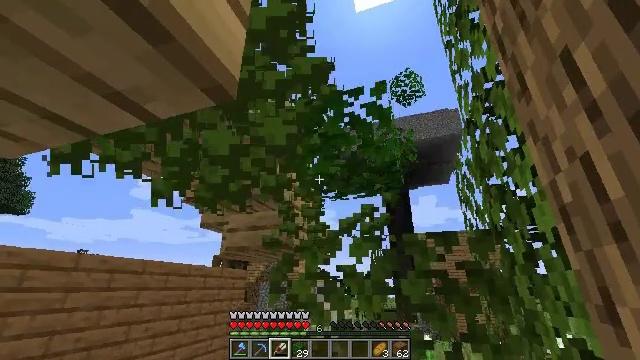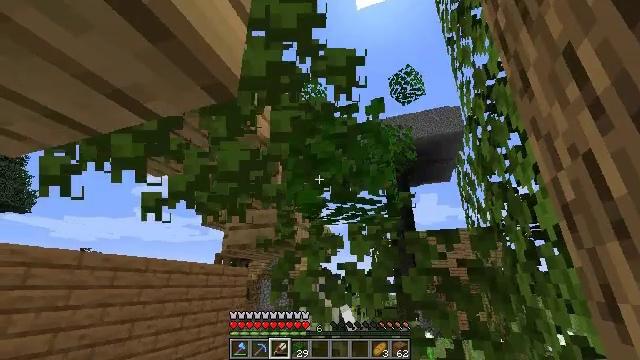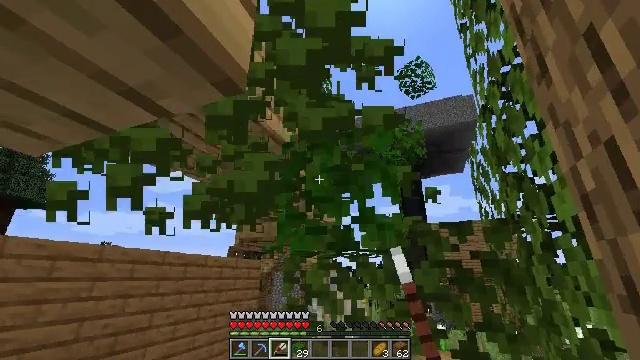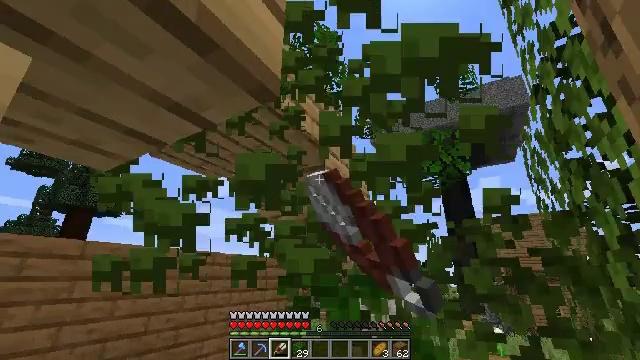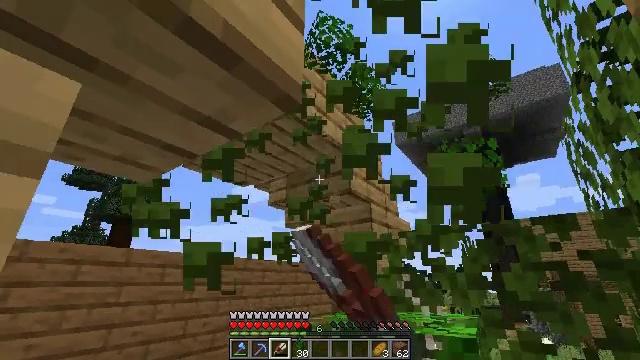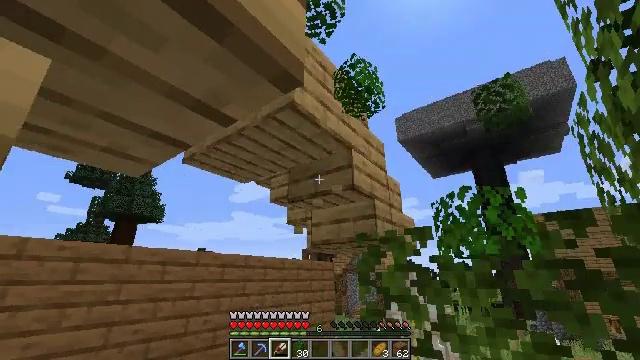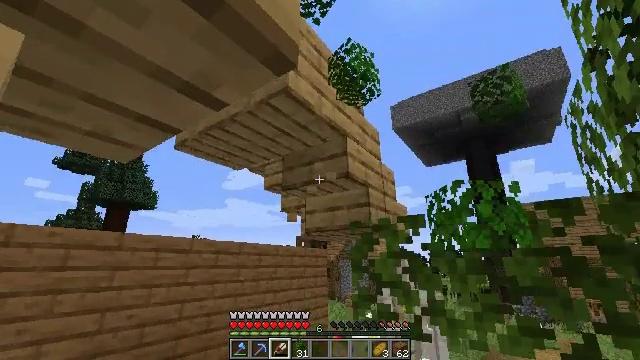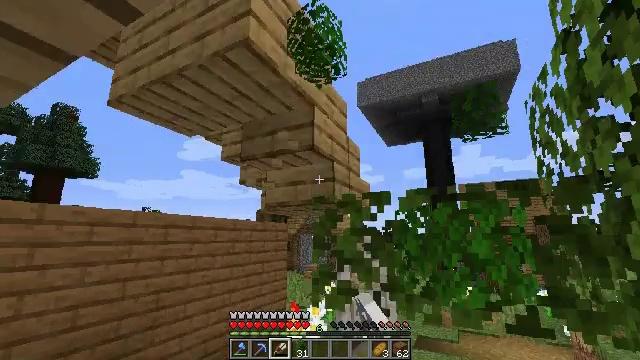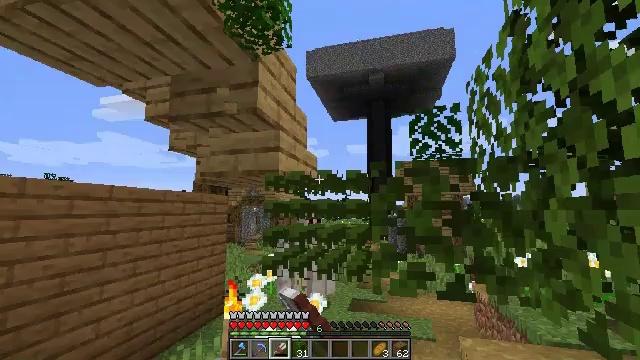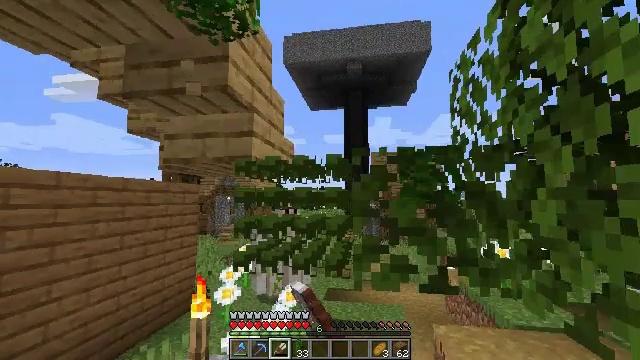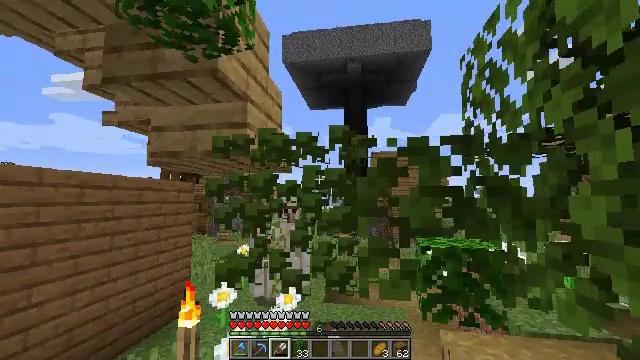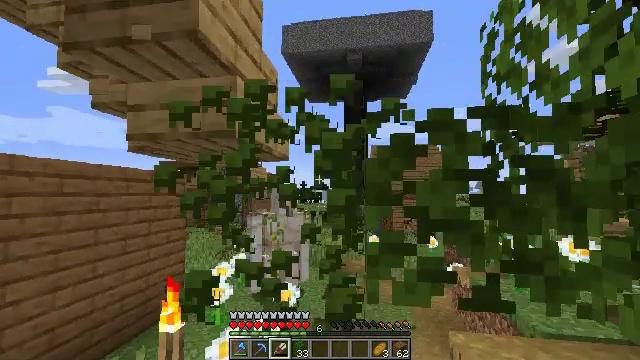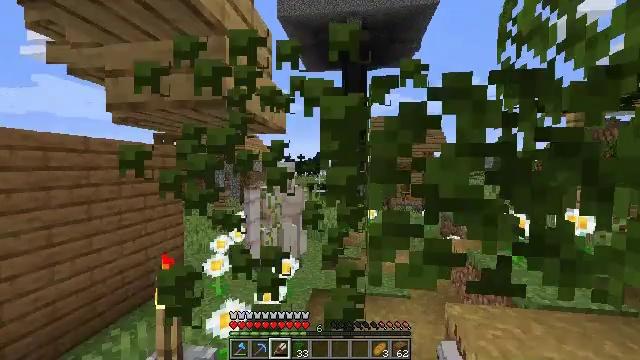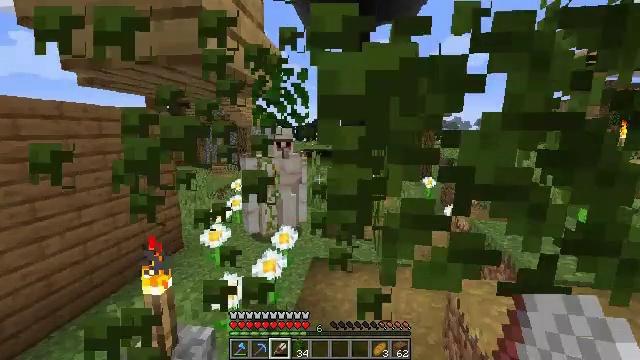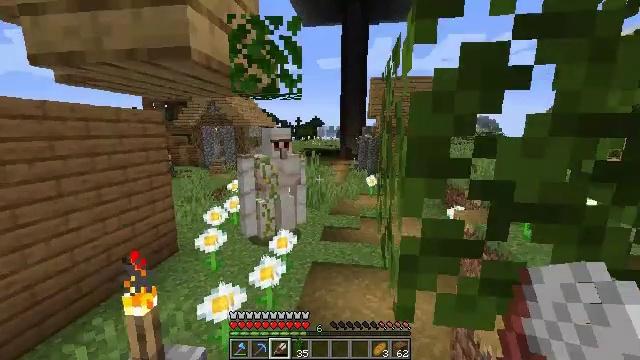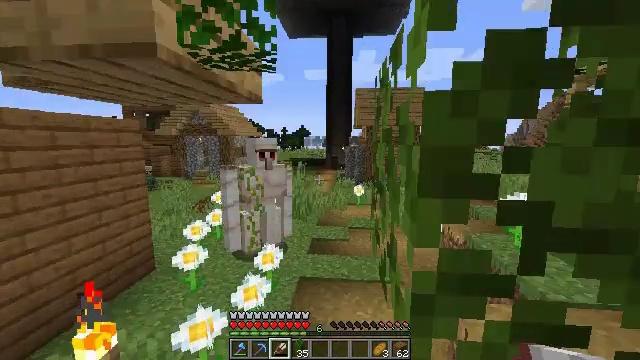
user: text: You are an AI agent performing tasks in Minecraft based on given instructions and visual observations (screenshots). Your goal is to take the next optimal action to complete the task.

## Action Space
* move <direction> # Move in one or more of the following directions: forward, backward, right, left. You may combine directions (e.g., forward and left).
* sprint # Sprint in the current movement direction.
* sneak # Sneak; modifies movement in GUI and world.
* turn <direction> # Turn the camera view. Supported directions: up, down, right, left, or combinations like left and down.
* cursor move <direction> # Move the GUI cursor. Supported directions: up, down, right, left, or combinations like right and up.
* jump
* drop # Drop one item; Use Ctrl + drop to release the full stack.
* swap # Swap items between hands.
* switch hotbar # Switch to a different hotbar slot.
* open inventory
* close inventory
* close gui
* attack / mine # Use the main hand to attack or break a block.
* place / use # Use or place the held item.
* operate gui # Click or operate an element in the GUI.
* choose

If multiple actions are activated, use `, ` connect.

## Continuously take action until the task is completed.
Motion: motion action
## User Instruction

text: Collect some oak leaves.
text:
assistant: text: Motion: attack / mine
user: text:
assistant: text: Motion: turn left and down, attack / mine
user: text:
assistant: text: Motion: turn left, attack / mine
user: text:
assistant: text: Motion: turn left and up, attack / mine
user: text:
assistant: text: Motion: move forward, attack / mine
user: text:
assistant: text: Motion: move forward, turn right and down, attack / mine
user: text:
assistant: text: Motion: move forward, turn right and down, attack / mine
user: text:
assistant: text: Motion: move forward, turn right and down, attack / mine
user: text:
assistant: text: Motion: move forward, turn right and down, attack / mine
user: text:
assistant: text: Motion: move forward, attack / mine
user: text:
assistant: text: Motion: move forward, turn down, attack / mine
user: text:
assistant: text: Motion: move forward, turn down, attack / mine
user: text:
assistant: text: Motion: move forward, turn down, attack / mine
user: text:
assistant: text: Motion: move forward, attack / mine
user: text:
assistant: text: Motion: turn right and up, attack / mine
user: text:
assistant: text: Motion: turn right and up, attack / mine
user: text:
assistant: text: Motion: turn right, attack / mine
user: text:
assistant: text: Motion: turn right and up, attack / mine
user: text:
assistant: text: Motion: turn right and up, attack / mine
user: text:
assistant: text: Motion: turn right and up, attack / mine
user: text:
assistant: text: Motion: turn right and up, attack / mine
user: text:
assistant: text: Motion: turn up, attack / mine
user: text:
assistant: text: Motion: turn right and up, attack / mine
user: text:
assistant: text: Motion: move left, turn right and up, attack / mine
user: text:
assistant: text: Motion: move left, turn right and up, attack / mine
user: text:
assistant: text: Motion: move left, turn right and up, attack / mine
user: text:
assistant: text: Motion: move left, turn right and up, attack / mine
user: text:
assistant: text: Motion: turn right and up, attack / mine
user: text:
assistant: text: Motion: turn right, attack / mine
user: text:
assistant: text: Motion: turn right, attack / mine